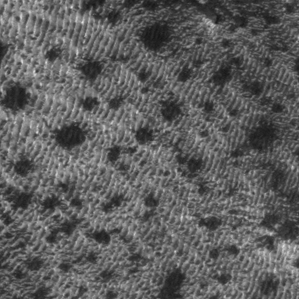
Label: frost